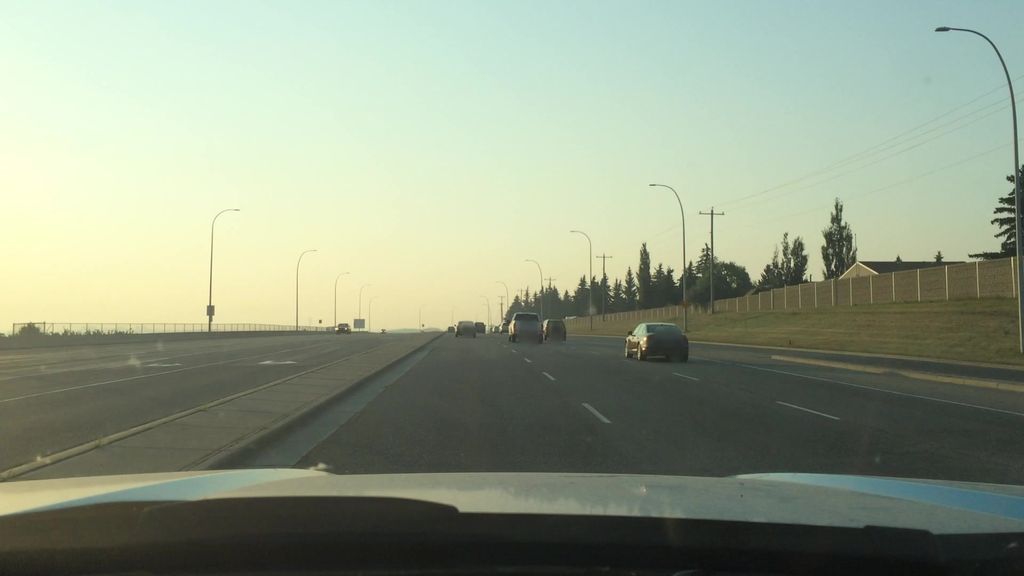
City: calgary